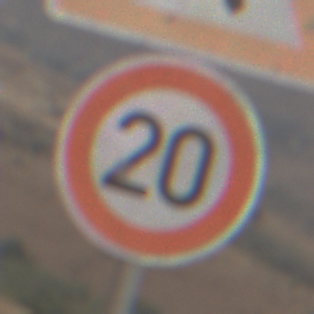
Verkehrszeichen: Geschwindigkeit20
Zusatzzeichen oben: KreuzungOderEinmuendung
Umgebung: Outdoor, Nature
Tageszeit: MorningAfternoon
Wetter: Overcast
Licht: Natural
Jahreszeit: NotSpecified
Kontrast: LowContrast